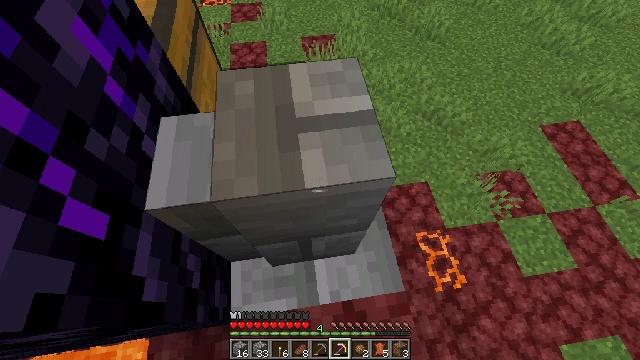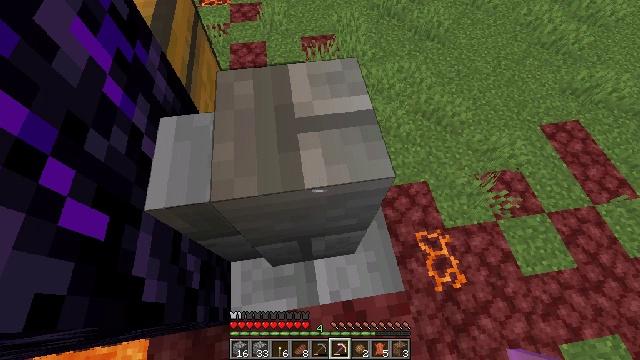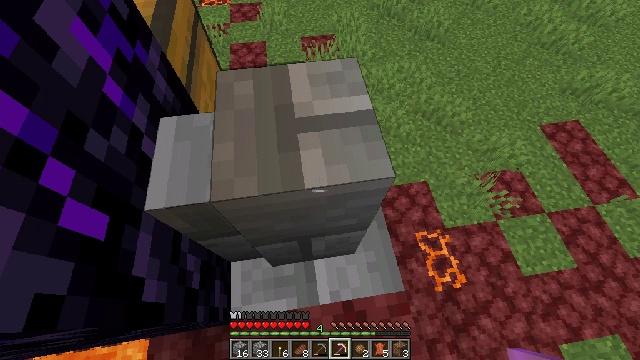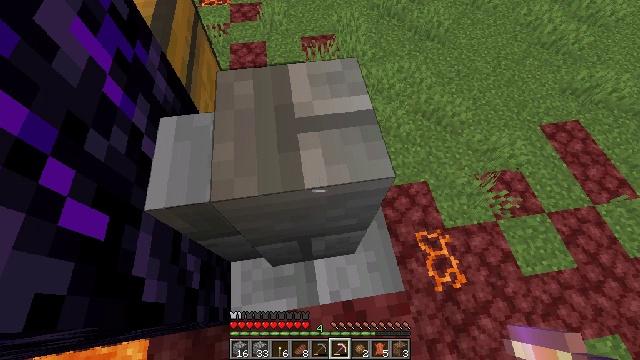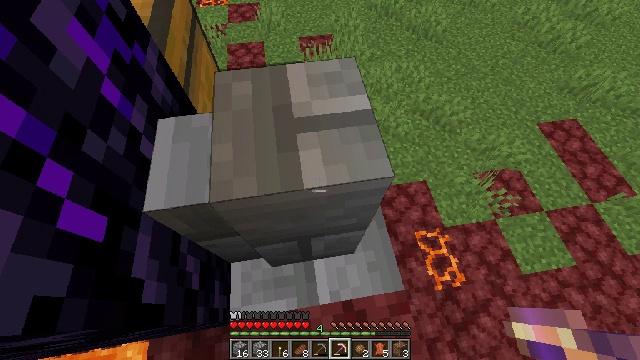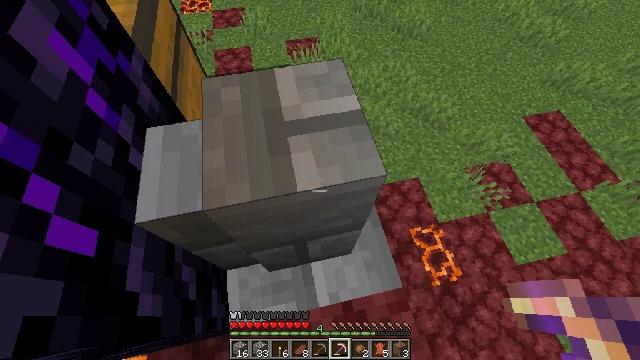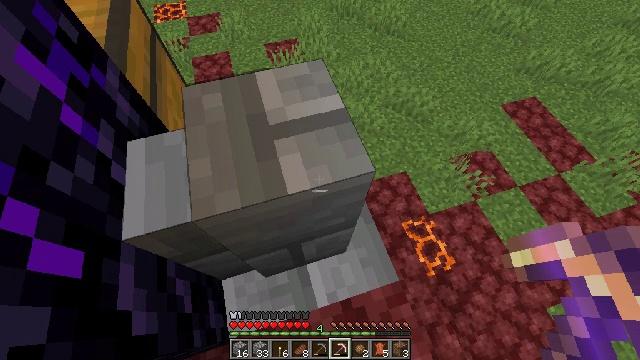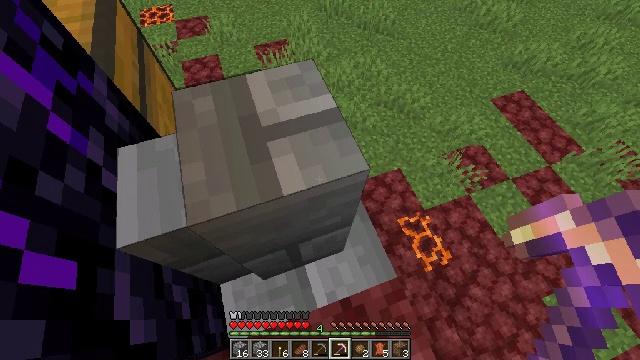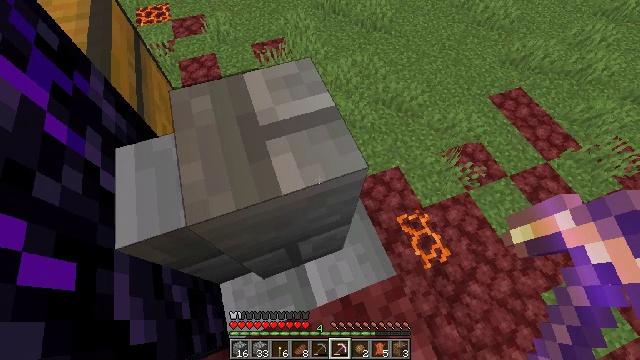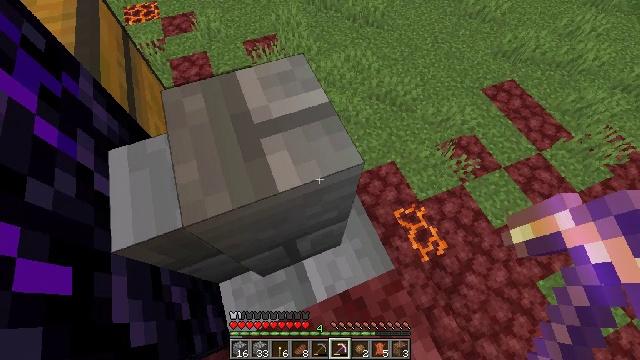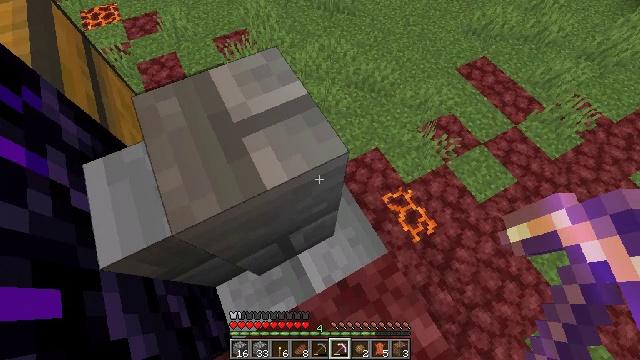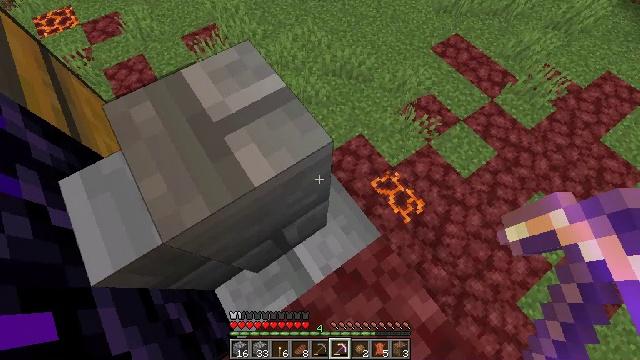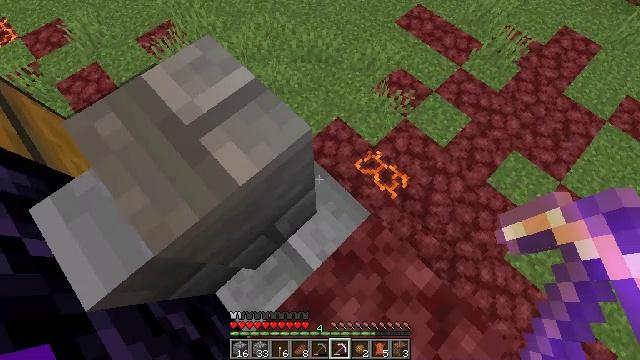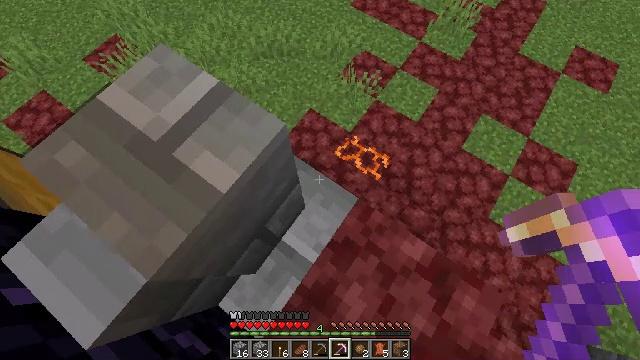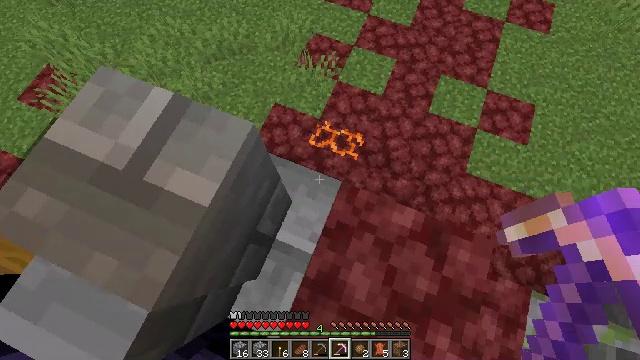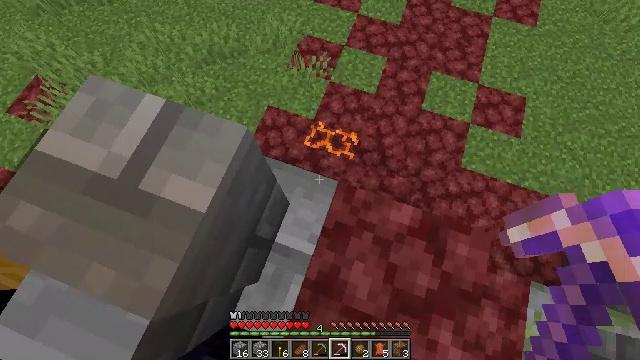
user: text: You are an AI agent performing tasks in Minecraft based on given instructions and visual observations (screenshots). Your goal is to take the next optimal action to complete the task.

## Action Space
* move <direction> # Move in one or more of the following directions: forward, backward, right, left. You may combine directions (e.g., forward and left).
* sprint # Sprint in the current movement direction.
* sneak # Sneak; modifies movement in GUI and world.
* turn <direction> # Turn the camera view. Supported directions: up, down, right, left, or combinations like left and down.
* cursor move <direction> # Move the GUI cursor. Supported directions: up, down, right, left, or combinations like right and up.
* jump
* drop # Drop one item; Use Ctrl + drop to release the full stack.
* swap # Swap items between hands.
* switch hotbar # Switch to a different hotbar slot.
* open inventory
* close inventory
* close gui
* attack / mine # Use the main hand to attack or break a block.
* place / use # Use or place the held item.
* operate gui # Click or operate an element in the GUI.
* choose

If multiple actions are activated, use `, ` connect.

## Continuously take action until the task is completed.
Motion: motion action
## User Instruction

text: Clear the ground by mining grass.
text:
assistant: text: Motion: no_op
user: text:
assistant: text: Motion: no_op
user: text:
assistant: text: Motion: no_op
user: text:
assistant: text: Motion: no_op
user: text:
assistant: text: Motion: turn right
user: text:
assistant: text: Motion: turn right
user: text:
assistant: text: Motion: turn right
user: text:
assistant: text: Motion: no_op
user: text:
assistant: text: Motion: turn right
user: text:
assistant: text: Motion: turn right and down
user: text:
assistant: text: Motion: turn right and down
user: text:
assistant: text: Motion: turn right and down
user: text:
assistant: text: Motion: turn right and down
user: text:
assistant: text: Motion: turn right and down
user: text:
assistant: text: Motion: turn right
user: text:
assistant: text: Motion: no_op
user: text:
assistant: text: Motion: move forward
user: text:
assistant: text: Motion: move forward, turn right
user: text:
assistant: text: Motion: move forward, turn right and up
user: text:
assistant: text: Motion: move forward, turn right, jump
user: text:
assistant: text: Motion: move forward, jump
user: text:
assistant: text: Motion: move forward, jump
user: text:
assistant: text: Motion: move forward, jump
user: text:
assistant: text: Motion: move forward, jump
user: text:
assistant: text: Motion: move forward, jump
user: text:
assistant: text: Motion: move forward, jump
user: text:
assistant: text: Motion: move forward, jump
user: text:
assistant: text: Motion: move forward, jump
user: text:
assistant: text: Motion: move forward, jump
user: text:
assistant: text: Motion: move forward, jump